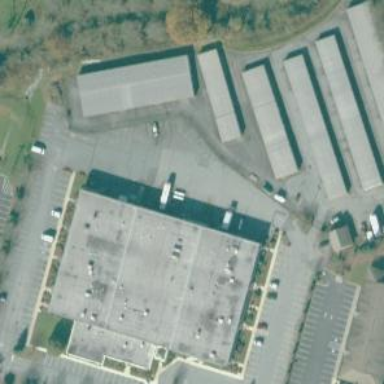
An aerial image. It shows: Storage rental shop surrounded by fence.